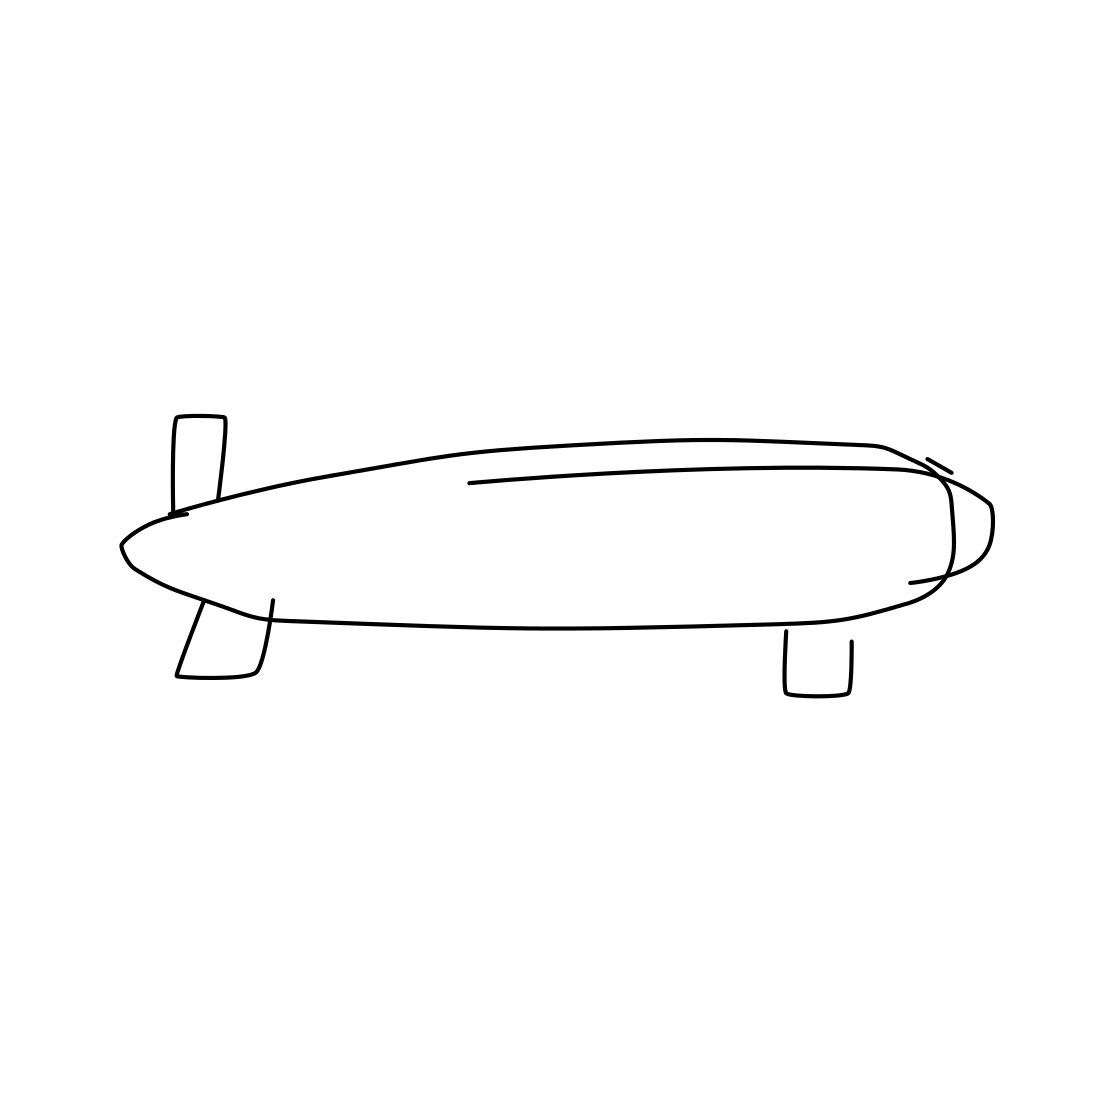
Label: blimp